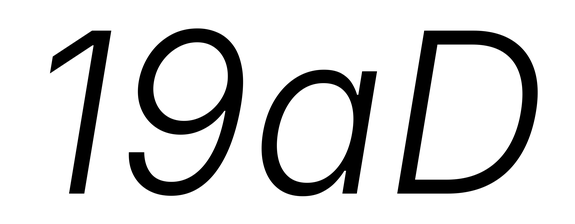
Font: Inter-Italic_Light_Italic